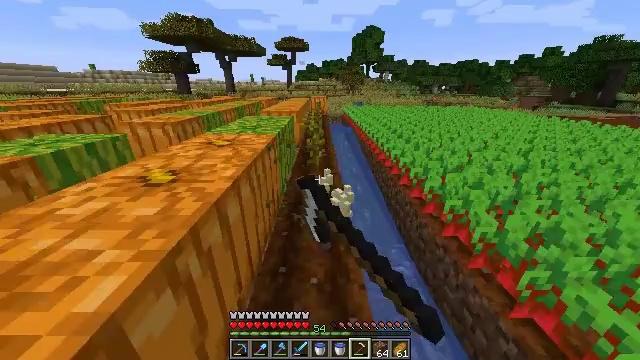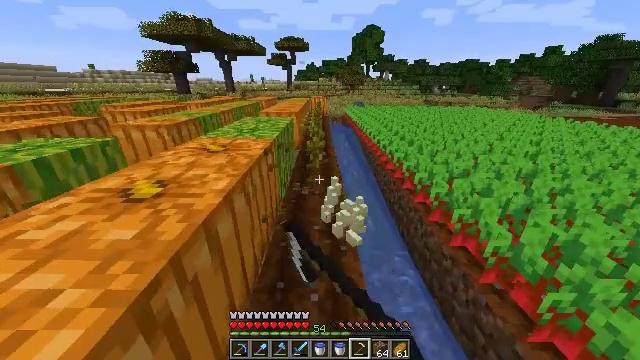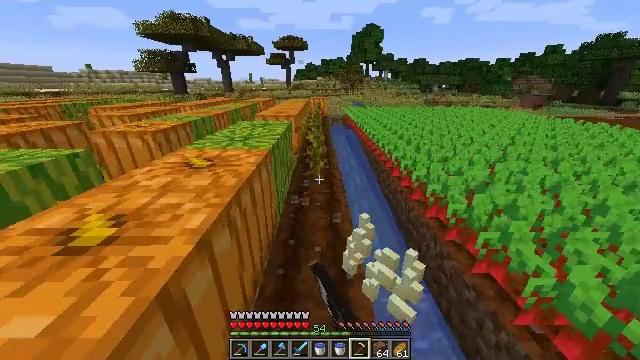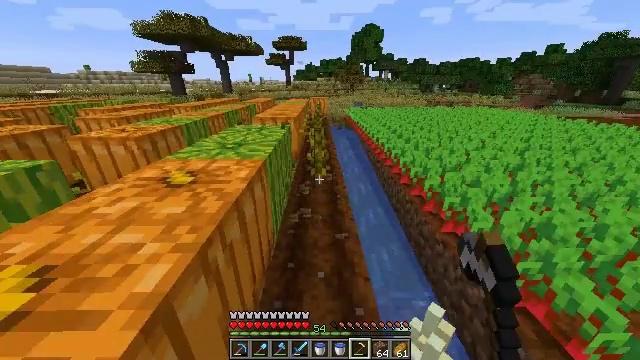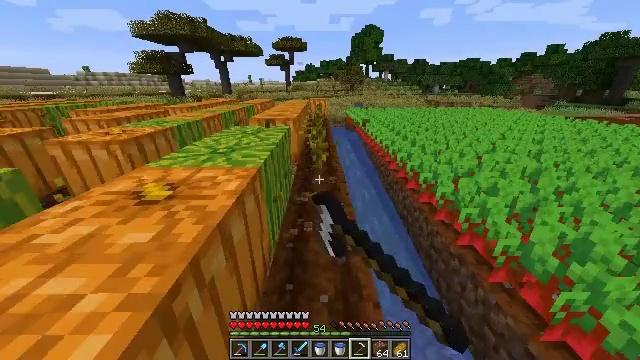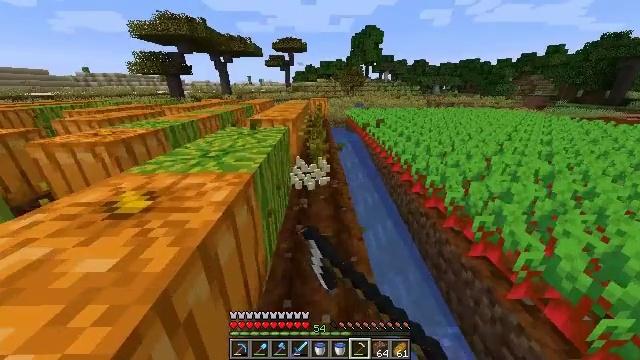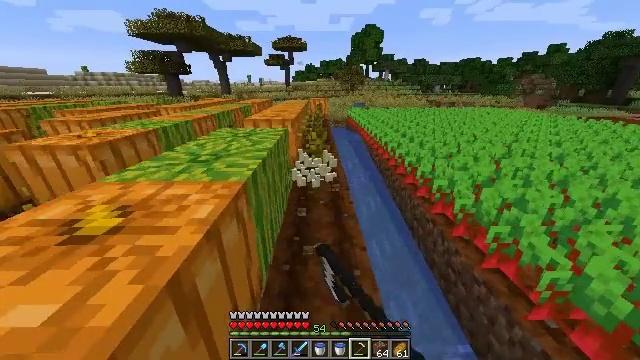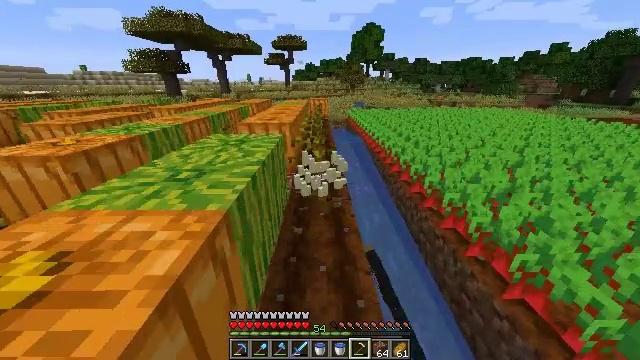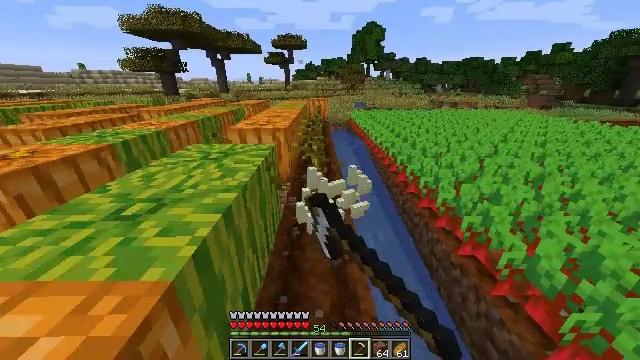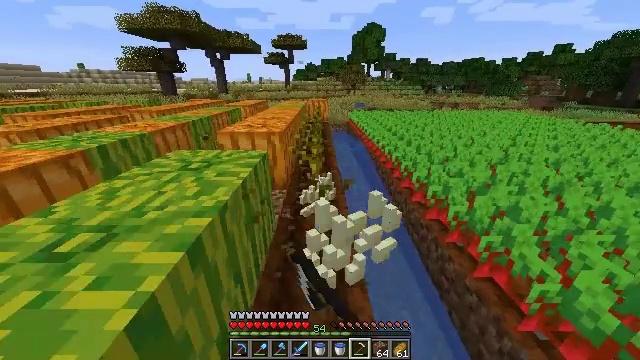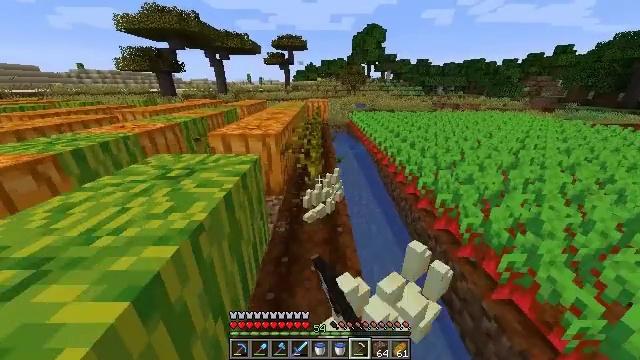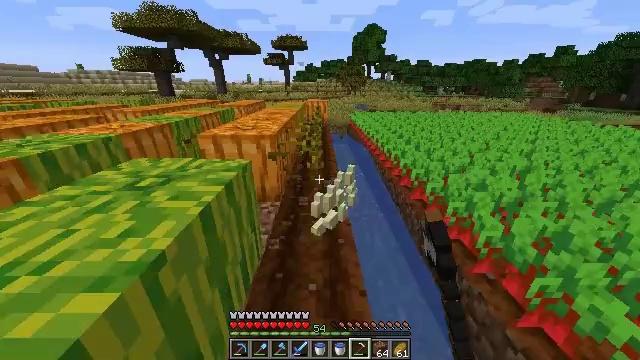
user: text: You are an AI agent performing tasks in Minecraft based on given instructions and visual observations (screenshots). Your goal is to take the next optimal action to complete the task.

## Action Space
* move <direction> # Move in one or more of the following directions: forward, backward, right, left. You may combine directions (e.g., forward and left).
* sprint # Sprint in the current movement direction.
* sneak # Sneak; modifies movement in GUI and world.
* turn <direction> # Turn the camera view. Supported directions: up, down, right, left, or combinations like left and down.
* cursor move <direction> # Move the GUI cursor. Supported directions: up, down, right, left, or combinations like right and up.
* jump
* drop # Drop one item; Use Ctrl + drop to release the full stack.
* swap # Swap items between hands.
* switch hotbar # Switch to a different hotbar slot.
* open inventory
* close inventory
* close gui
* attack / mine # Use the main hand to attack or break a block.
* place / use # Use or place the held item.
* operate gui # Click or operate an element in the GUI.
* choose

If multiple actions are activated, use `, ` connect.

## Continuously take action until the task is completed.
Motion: motion action
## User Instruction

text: Collect the pumpkin stem for seeds.
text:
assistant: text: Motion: move forward, sprint, attack / mine
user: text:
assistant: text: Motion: move forward, sprint, attack / mine
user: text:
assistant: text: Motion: move forward, sprint, attack / mine
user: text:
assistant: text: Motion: move forward, sprint, attack / mine
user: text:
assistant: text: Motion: move forward, sprint, attack / mine
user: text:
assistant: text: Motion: move forward, sprint, attack / mine
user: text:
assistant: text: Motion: move forward, sprint, attack / mine
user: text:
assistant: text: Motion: move forward, sprint, attack / mine
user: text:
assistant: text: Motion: move forward, sprint, attack / mine
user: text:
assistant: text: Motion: move forward, sprint, attack / mine
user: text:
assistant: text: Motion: move forward, sprint, attack / mine
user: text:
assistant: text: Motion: sprint, attack / mine